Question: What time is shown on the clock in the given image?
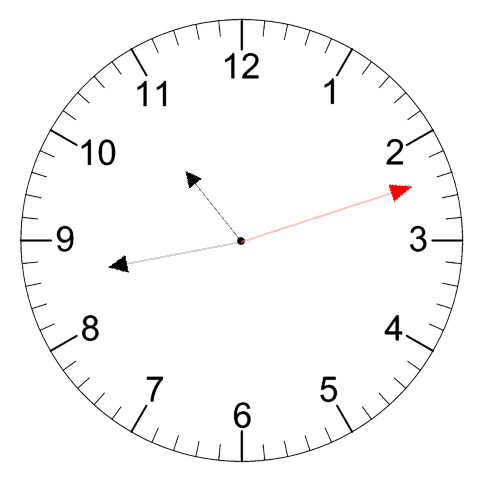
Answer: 10:43:12